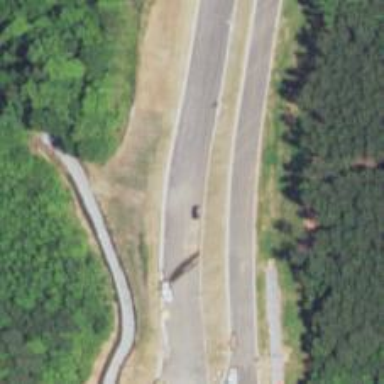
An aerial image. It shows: Expressway with asphalt surface and classified as primary highway.